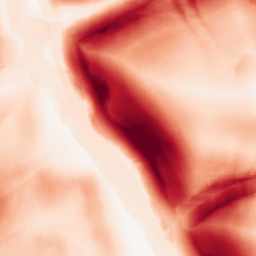
Category: morphological
Decomposition family: morphological_square
Decomposition parameters: operation: gradient
size: 20
Upsampling method: sinc_blackman
Upsampling parameters: scale: 4
kernel_size: 16
Upsampling scale: 4